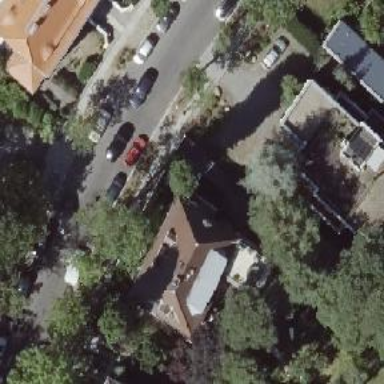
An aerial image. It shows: Hipped roof on apartment building.